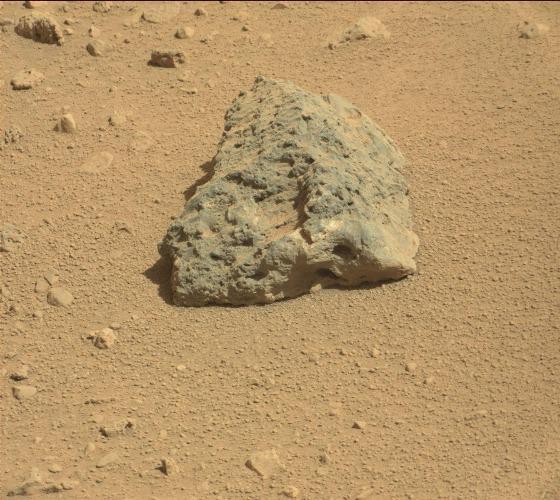
Terrain classes present: Bedrock, Gravel / Sand / Soil, Rock, Shadow